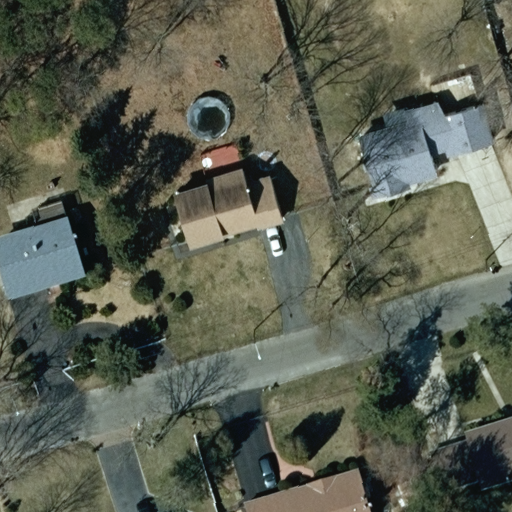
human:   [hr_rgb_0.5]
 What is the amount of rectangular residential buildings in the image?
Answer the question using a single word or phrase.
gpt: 1

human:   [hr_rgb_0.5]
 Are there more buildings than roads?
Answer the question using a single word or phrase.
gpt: yes

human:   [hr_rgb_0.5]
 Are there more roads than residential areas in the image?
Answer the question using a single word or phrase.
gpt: no

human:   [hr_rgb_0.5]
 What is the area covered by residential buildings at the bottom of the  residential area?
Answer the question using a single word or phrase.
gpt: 1188m2

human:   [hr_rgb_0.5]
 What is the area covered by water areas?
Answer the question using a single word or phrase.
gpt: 0m2

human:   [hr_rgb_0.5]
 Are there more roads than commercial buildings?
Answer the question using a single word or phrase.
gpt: yes

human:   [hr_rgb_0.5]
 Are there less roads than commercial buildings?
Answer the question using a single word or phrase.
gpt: no

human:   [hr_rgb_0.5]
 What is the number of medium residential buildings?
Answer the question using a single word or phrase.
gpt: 5

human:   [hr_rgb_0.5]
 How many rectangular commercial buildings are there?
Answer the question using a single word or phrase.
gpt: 0

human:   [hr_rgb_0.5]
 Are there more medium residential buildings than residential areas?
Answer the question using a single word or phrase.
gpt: yes

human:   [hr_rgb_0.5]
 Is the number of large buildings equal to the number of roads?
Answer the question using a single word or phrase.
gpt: no

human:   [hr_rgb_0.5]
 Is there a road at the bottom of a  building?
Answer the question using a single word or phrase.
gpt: yes

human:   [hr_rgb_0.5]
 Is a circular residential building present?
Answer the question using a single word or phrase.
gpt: no

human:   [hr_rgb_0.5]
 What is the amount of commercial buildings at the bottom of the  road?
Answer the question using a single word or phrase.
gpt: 0

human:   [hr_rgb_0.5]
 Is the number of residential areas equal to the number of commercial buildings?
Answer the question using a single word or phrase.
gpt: no

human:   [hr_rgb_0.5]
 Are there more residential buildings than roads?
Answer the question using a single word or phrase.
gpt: yes

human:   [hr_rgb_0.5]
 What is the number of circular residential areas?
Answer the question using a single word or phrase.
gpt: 0

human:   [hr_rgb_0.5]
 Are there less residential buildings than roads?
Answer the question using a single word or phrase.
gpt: no

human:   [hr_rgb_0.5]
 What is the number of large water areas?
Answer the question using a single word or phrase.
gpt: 0

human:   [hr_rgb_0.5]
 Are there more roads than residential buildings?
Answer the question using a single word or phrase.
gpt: no

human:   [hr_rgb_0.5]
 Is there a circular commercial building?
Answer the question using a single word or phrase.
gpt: no

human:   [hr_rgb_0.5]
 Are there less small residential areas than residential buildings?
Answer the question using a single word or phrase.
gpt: yes

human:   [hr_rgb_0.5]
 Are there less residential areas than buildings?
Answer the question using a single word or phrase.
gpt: yes

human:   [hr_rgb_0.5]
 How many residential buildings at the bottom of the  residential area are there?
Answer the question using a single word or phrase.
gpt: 5

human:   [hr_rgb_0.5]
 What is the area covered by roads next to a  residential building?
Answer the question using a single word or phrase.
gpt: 0m2

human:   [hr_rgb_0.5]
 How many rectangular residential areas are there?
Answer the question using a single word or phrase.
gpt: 1

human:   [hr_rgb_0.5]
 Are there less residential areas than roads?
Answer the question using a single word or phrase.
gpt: no

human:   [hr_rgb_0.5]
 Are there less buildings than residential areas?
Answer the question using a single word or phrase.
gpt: no

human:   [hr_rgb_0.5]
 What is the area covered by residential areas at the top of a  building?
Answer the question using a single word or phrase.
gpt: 10621m2

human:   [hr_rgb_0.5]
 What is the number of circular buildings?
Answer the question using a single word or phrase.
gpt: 0

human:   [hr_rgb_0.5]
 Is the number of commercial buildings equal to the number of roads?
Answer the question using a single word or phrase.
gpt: no

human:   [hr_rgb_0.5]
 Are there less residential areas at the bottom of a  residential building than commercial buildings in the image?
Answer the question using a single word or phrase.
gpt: no

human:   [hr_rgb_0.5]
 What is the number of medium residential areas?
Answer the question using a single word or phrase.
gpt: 0

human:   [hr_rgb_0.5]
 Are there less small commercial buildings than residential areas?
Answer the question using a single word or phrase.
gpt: yes

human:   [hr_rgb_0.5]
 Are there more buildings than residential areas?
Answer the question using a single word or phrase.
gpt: yes

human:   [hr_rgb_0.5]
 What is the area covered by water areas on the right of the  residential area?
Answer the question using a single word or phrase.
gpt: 0m2